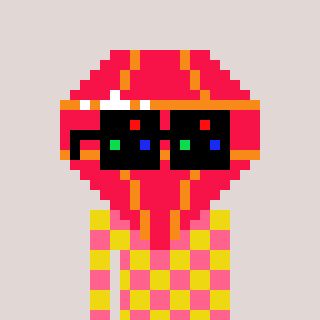
a pixel art character with square black sunglasses, a red diamond-shaped head and a yellow-colored body on a warm background